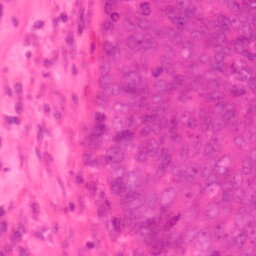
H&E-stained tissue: Colon